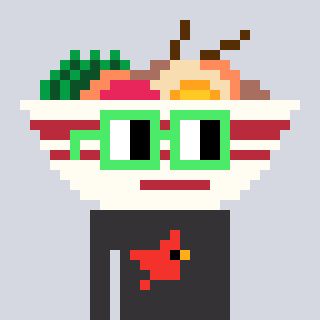
a pixel art character with square light green glasses, a noodles-shaped head and a grayscale-colored body on a cool background